Question: Is 'System.Collections.Generic.List<T>' a type of <URL>'LinkedList<T>'?
> A is a data structure consisting of a group of nodes which together represent a sequence. Under the simplest form, each node is composed of a datum and a reference to the next node in the sequence.
If it is, what kind of linked list is it?
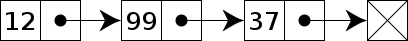
Answer: No, <URL> is backed by an array - it's essentially a generic version of 'ArrayList' from .NET 1.0. From the docs:
> The 'List<T>' class is the generic equivalent of the 'ArrayList' class. It implements the 'IList<T>' generic interface using an array whose size is dynamically increased as required.
Note that due to being backed by an array, its access via indexers is O(1) as opposed to the O(N) for a linked list.
If you want a linked list, use <URL>. Note that this is a -linked list. I don't believe .NET exposes a -linked list type.